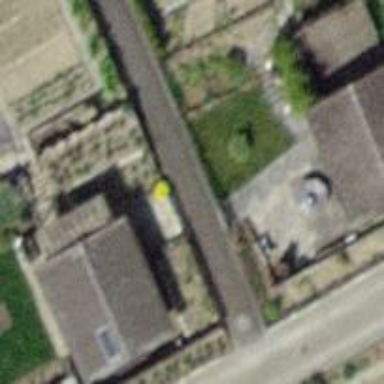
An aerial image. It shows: Allotment house.